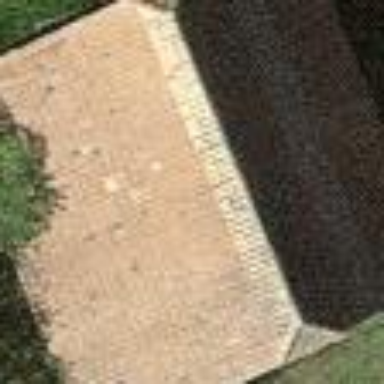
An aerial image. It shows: Barn.